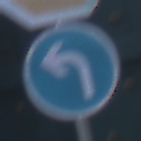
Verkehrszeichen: VorgeschriebeneFahrtrichtungLinks
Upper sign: Stop
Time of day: SunriseSunset
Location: Outdoor (Urban)
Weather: Clear
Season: NotSpecified
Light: Natural